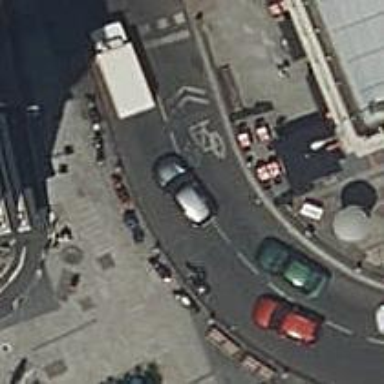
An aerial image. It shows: Kerb serving as barrier.